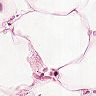
Metastatic tissue present: no